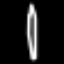
Label: pencil